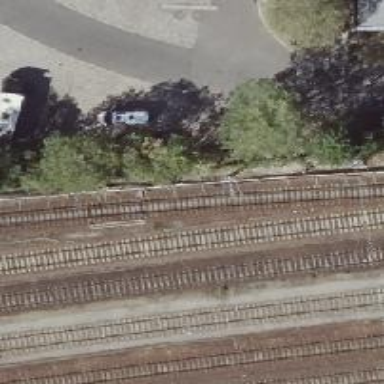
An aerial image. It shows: Rail siding with electrified contact lines.